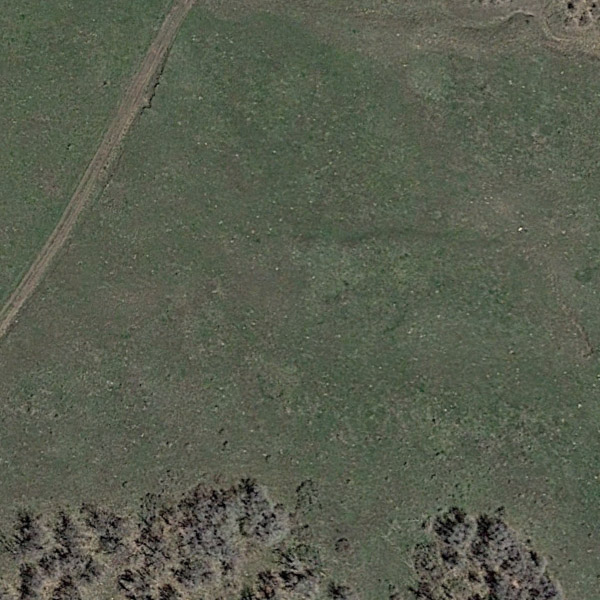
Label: Meadow